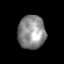
Tissue: skin
Cell type: Epithelial cells
Senescence score: 0.2828
Nuclear area (px): 901
Mean DAPI intensity: 140.395